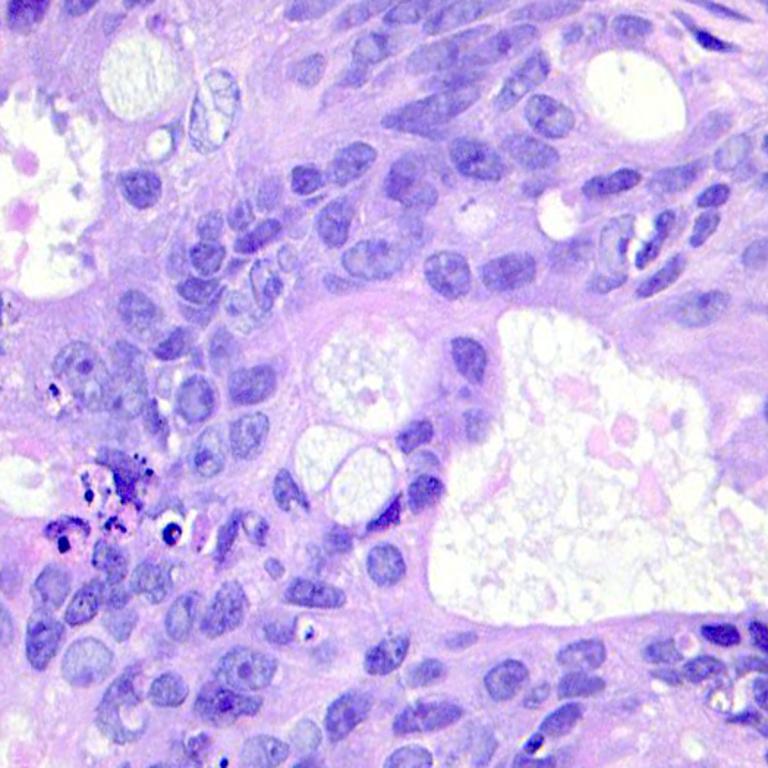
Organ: colon
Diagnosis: adenocarcinomas